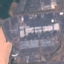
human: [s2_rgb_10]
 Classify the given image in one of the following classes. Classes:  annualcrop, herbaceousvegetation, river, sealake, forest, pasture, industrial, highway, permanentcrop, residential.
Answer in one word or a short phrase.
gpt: Industrial